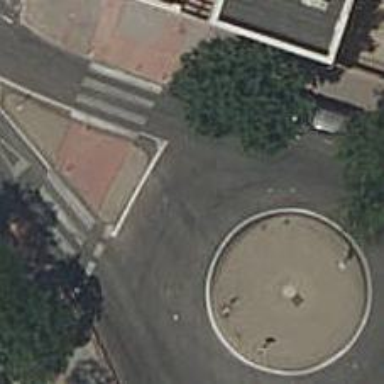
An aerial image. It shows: Roundabout on residential road with asphalt surface.